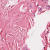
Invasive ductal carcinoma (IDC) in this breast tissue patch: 0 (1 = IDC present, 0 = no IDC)